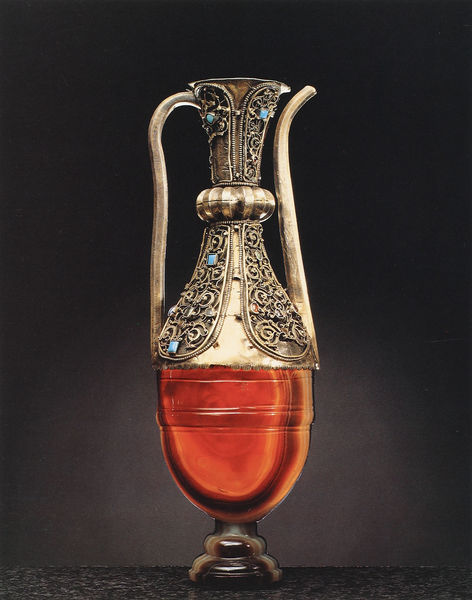
Titel: Kleine Kanne aus Sardonyx
Standort: Herstellungsort: Venedig (EU - I - Venetien)
Institution: Venedig, Museo Marciano
Schlagwörter: blau, fuß, braun, bunt, schwarz, türkis, rot, ornament, silber, sockel, hals, gold, kelch, edelsteine, henkel, kanne, krug, ranken, vase, farbig, ornamente, metall, bronze, foto, gefäß, messing, zinn, orient, orientalisch, kupfer, intarsien, karaffe, arabisch, edelstein, gestreckt, bauchig, tülle, schnepfe, halbedelstein, edelstahl, zt, onxyx